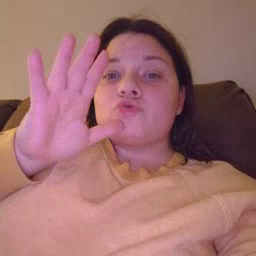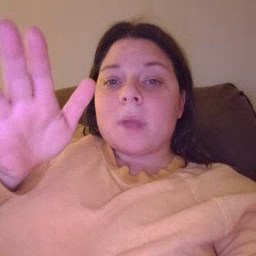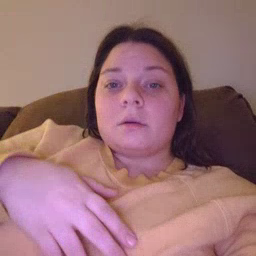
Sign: grandma